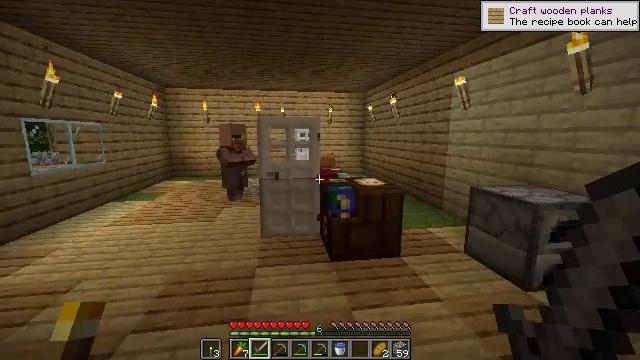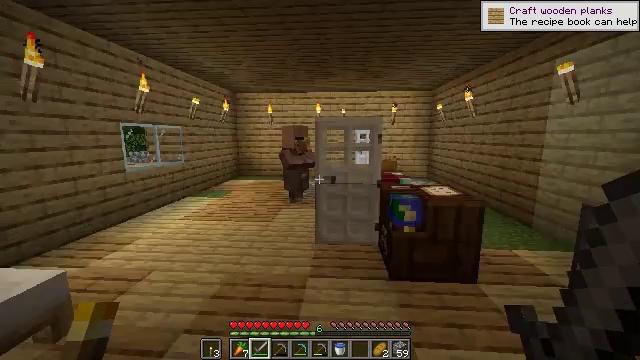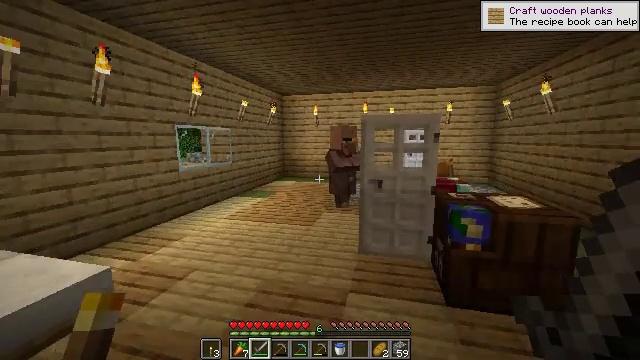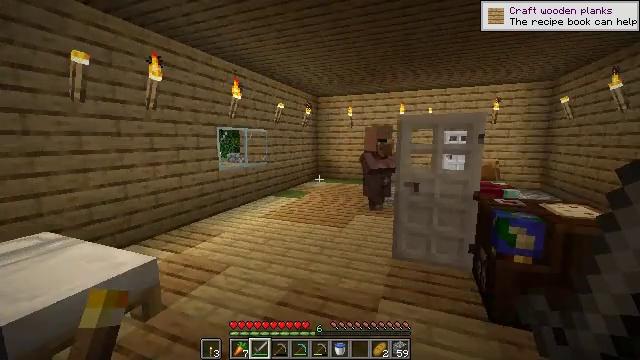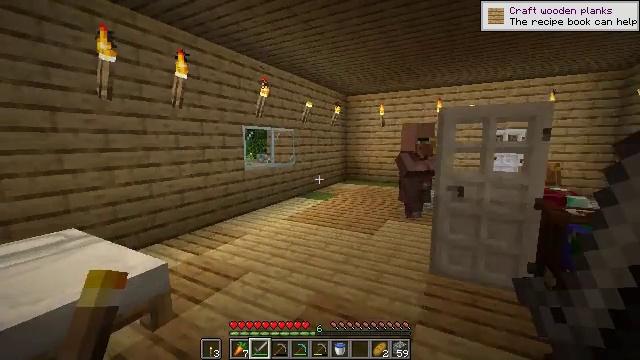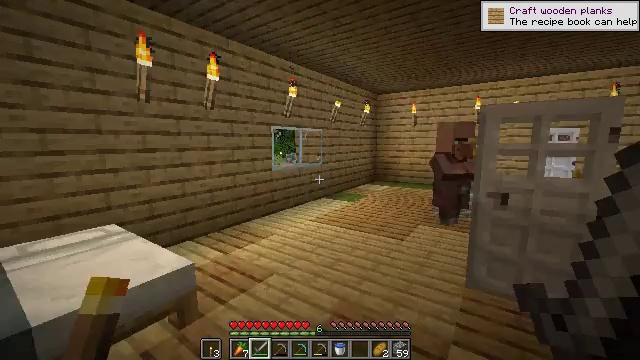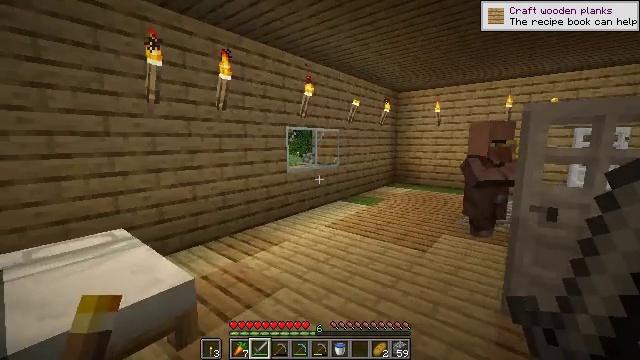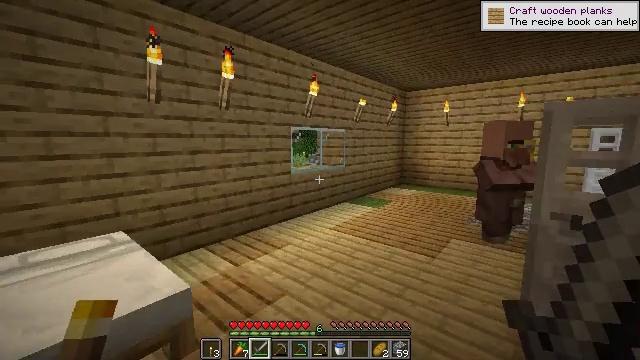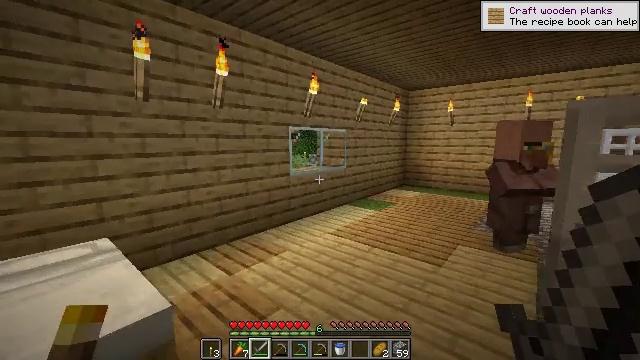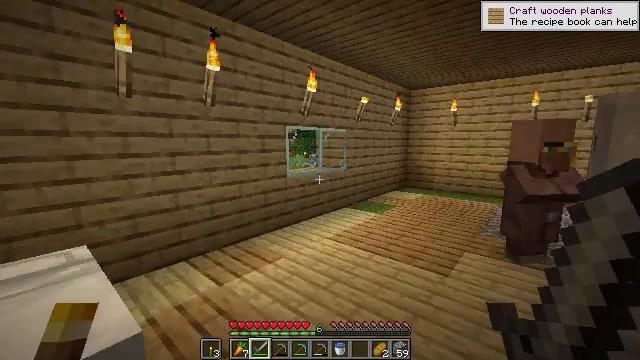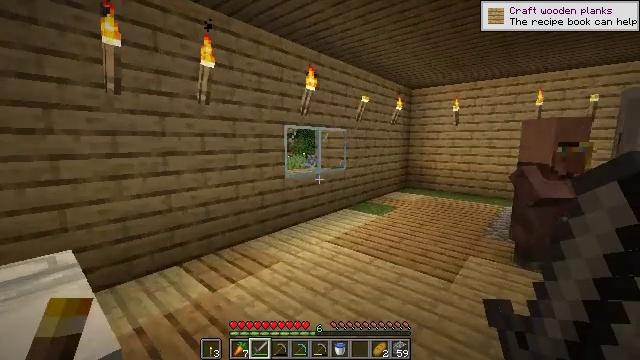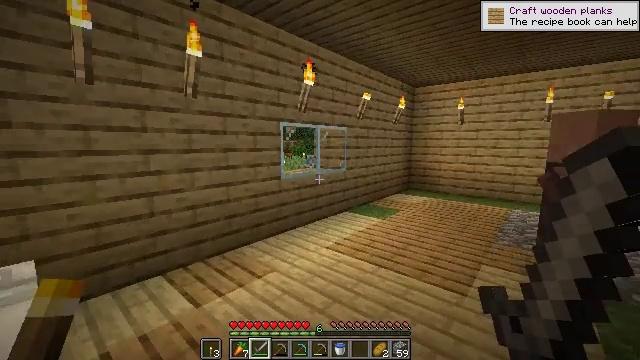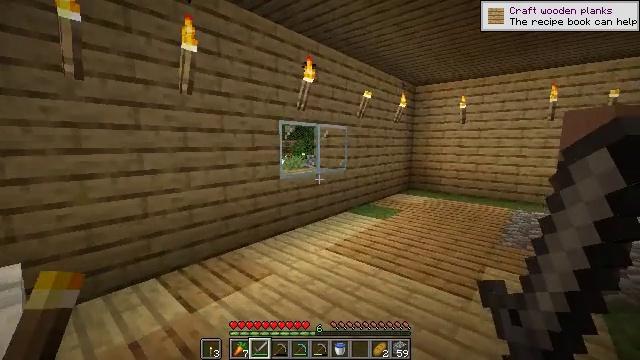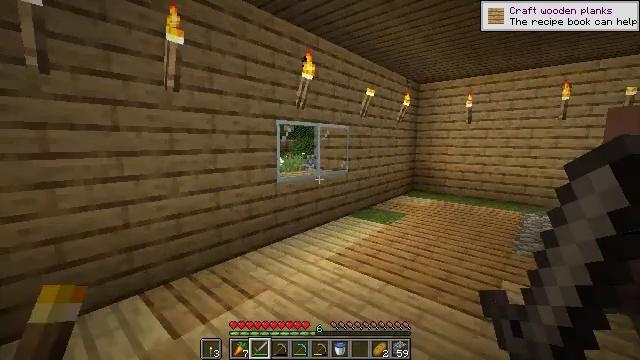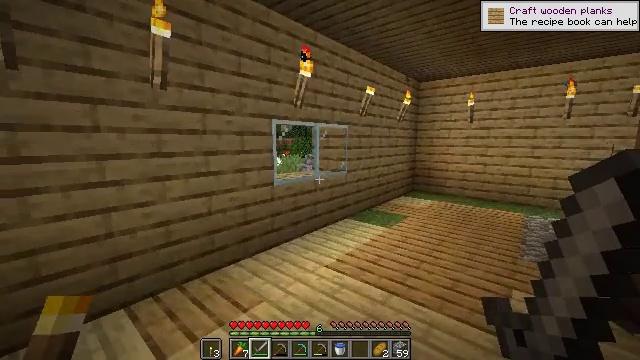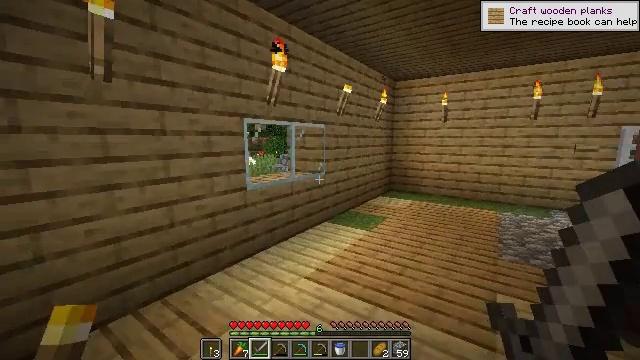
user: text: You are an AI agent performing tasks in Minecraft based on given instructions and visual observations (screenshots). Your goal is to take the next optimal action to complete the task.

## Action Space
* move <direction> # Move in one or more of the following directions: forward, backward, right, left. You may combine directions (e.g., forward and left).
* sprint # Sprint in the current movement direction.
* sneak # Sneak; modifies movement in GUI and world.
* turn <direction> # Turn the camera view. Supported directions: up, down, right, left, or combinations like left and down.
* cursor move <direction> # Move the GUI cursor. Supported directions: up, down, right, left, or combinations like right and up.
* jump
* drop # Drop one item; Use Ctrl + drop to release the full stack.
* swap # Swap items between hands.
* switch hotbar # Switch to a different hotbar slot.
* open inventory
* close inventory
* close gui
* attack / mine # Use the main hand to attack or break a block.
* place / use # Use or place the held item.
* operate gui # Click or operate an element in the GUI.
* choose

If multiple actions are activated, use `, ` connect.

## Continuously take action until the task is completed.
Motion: motion action
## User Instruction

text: Drop a bread.
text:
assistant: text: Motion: move forward, turn left
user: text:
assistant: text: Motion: move forward, turn left
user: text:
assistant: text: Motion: move forward, turn left
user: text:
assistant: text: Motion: move forward, turn left
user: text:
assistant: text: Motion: move forward, turn left
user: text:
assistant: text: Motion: move forward, turn left
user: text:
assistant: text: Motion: move forward, turn left
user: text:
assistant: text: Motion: move forward
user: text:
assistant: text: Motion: move forward
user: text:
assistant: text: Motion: move forward
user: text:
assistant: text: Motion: move forward
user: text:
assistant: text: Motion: move forward
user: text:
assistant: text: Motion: move forward
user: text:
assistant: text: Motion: move forward
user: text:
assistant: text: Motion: move forward, turn right
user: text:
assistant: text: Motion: move forward, turn right
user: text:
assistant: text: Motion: move forward, turn right and down
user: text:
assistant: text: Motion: move forward, turn right
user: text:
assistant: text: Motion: move forward, turn right
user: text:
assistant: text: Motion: move forward, turn right
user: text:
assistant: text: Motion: move forward, turn right
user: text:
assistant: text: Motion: move forward, turn right
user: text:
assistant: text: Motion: move forward, turn right
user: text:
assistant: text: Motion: move forward
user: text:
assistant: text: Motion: no_op
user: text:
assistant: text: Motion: no_op
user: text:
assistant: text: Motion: no_op
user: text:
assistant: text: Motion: no_op
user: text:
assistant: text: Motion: no_op
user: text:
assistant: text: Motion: no_op